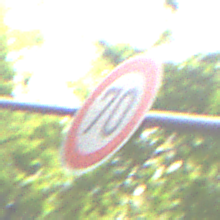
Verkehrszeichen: Geschwindigkeit70
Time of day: MorningAfternoon
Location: Outdoor (Urban)
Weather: Overcast
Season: NotSpecified
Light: Natural